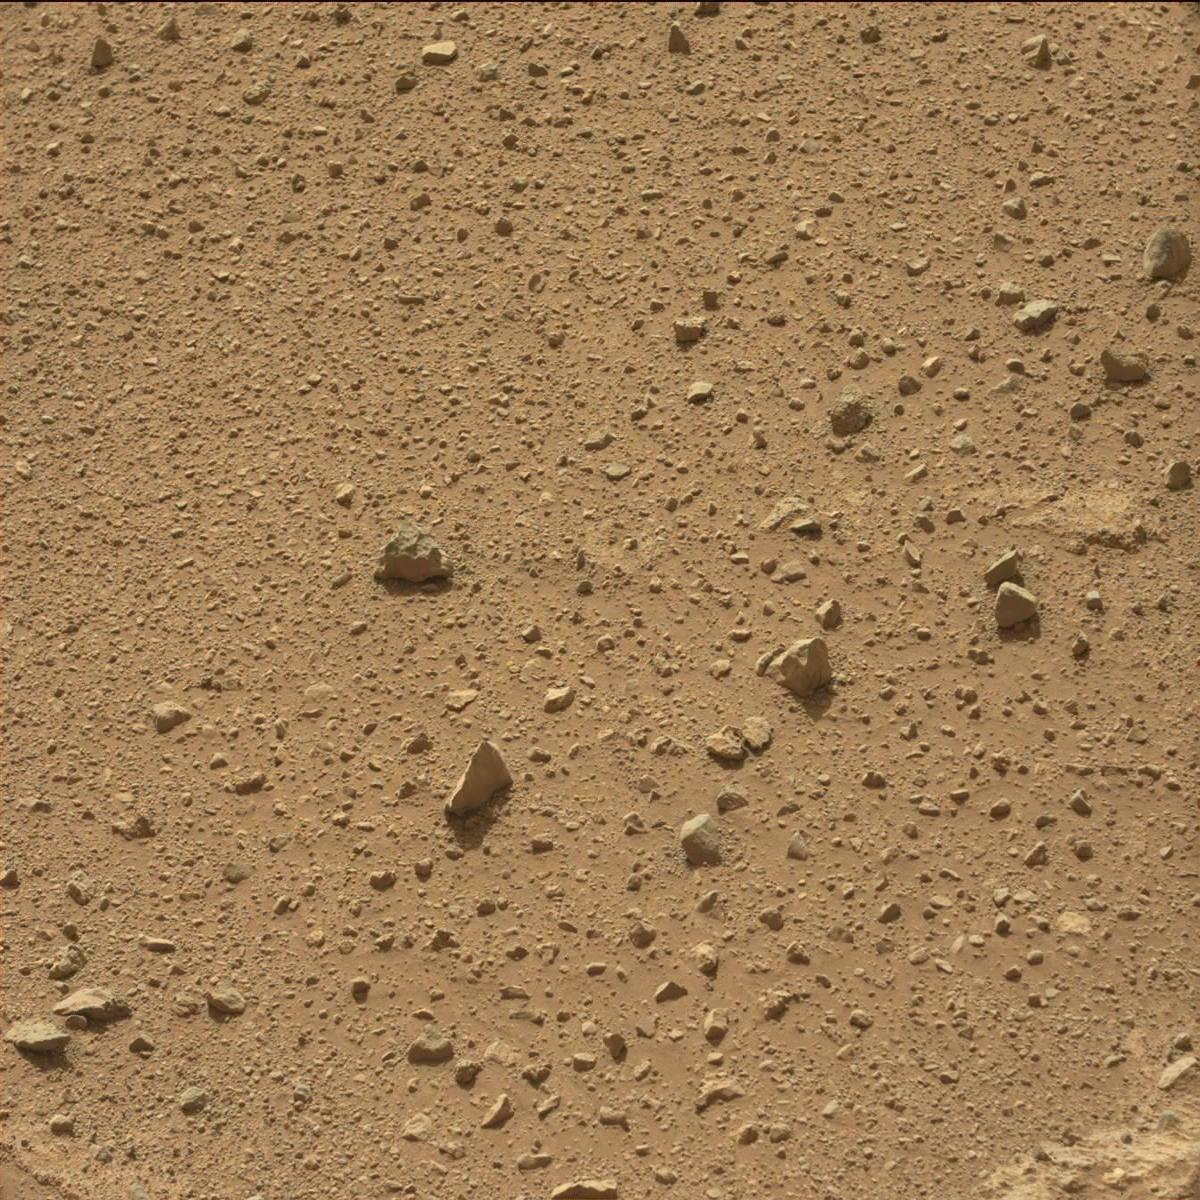
Terrain classes present: Bedrock, Rock, Sand / Soil